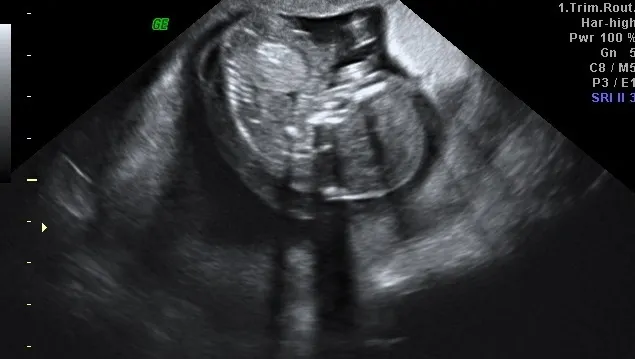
Fetus with septad cystic hygroma and hydrops fetalis.
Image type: radiology (ultrasound)